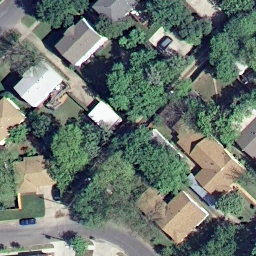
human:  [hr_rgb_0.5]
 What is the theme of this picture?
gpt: medium residential

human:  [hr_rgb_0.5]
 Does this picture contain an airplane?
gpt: no

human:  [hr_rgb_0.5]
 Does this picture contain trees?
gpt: yes

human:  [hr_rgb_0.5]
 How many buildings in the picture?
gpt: nine